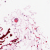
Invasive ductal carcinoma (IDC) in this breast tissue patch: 0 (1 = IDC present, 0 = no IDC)